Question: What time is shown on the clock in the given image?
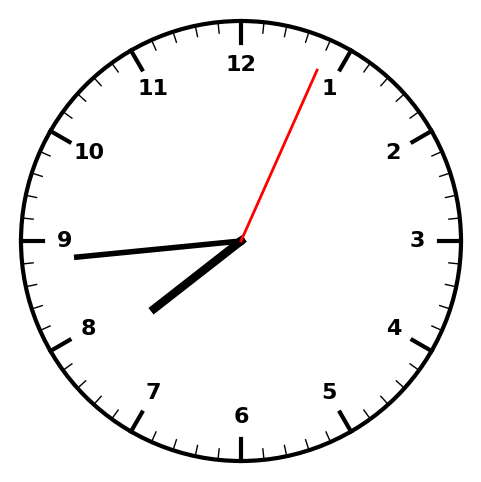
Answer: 07:44:04